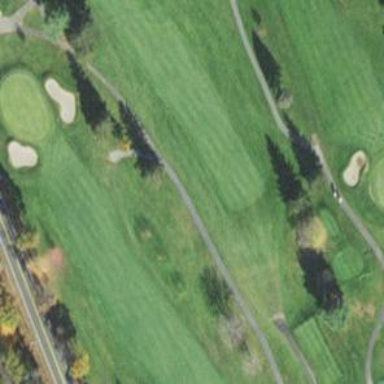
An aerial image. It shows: Service road designated as golf cart path.